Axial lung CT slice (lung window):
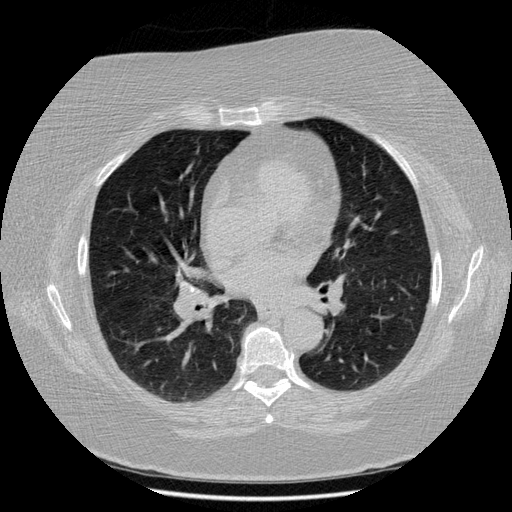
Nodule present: no